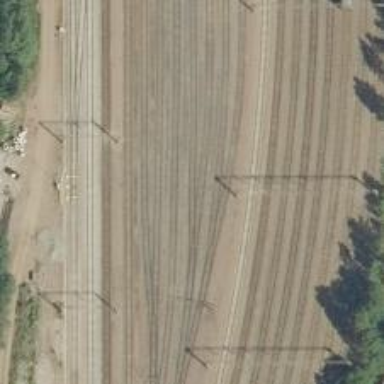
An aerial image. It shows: Railway yard used for servicing trains.